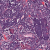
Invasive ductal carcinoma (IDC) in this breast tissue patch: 0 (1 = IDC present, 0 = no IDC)